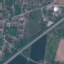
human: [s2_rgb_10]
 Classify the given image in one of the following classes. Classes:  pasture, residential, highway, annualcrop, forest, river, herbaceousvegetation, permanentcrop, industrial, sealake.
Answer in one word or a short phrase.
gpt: Highway